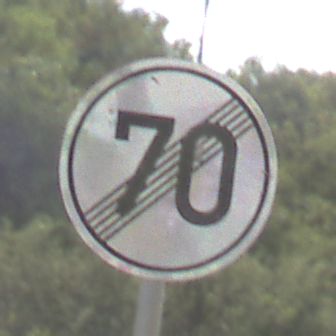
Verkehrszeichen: EndeGeschwindigkeit70
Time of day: Midday
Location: Outdoor (Nature)
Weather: PartlyCloudy
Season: NotSpecified
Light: Natural